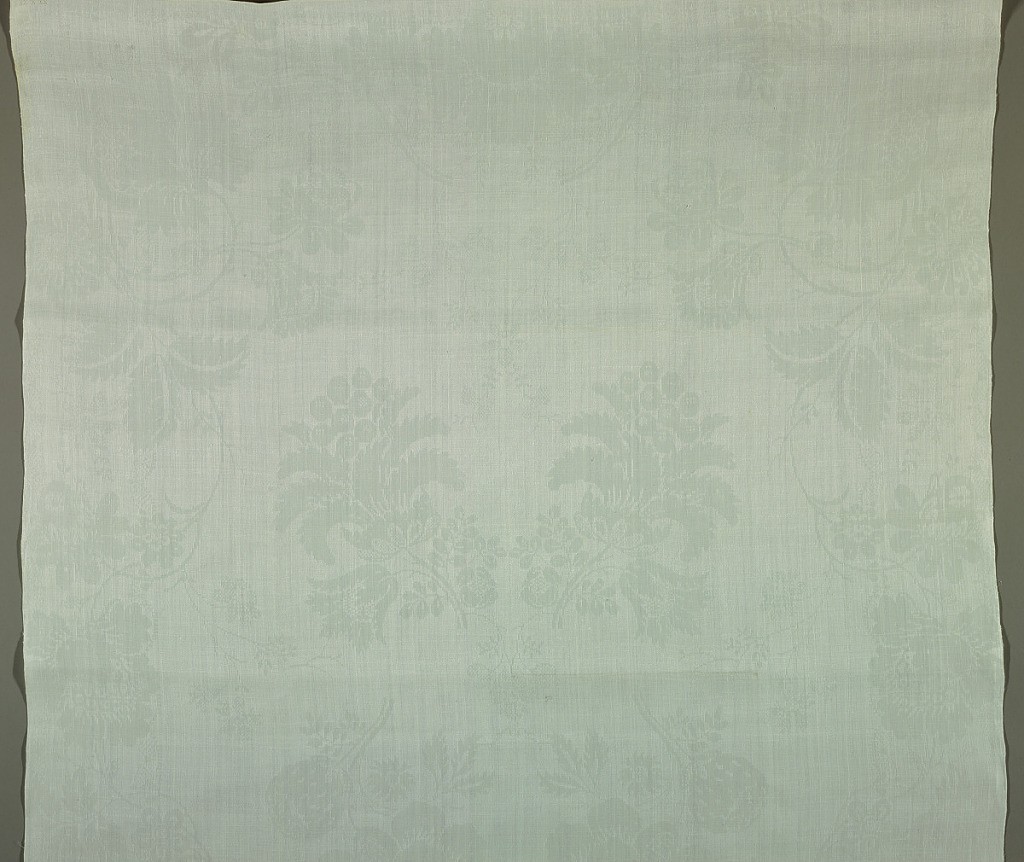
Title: Napkin
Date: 1735–40
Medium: linen Technique: 4&1 satin damask
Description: White damask napkin has a field with a vertically symmetrical group of peony-like flowers. The outer borders have curving vine with peony-like blossoms, which wraps around the central design.